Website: macys
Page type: customer-info-address
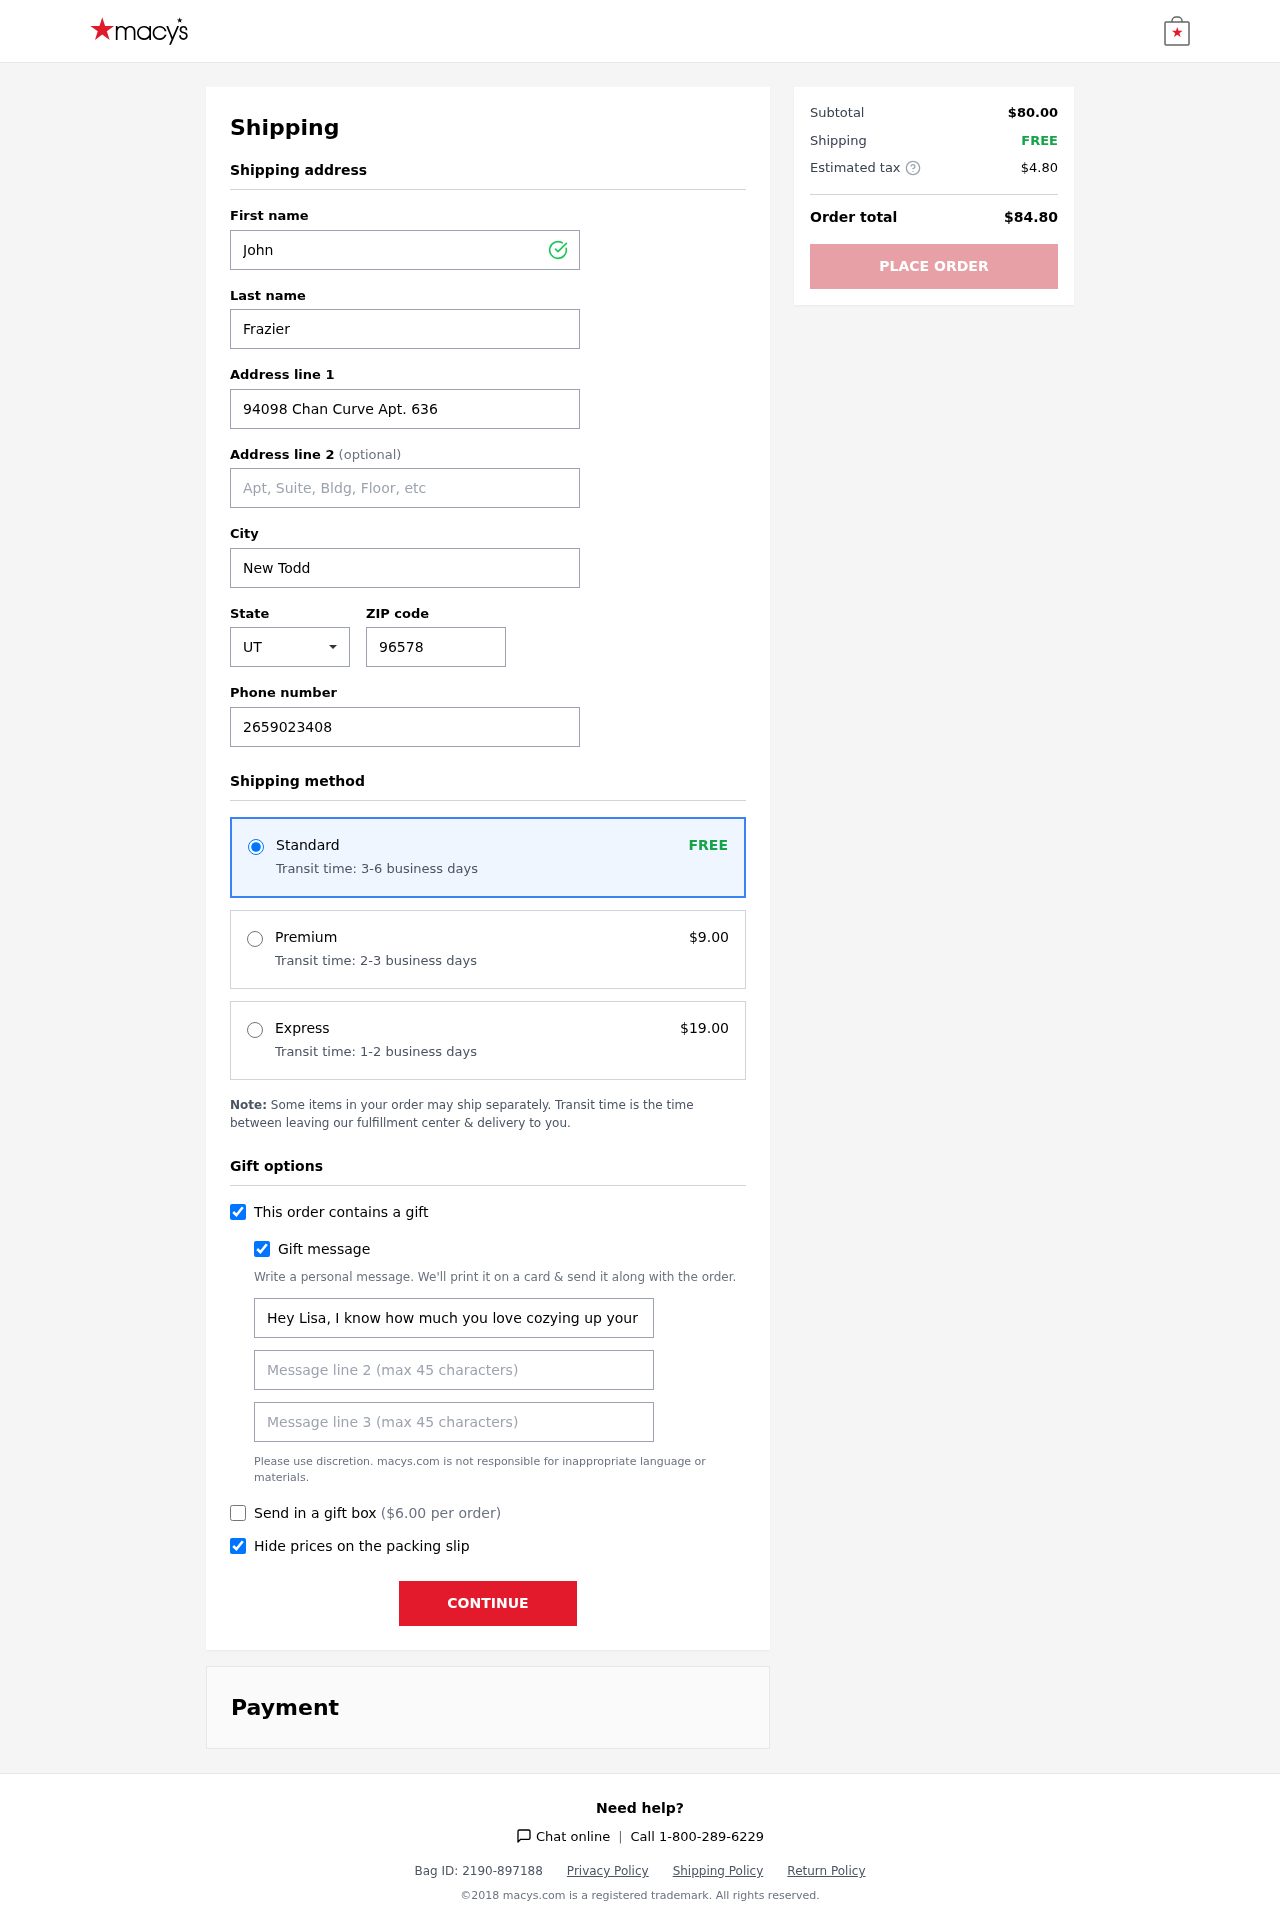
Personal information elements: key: PII_CITY
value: New Todd
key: PII_FIRSTNAME
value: John
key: PII_GIFT_MESSAGE
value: Hey Lisa, I know how much you love cozying up your space, so I thought this would add a perfect touch to your bedroom. Can’t wait to see how it brightens up your new place! Enjoy!  John
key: PII_LASTNAME
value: Frazier
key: PII_PHONE
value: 2659023408
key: PII_POSTCODE
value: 96578
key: PII_STATE_ABBR
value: UT
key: PII_STREET
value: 94098 Chan Curve Apt. 636
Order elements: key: ORDER_SHIPPING_STANDARD
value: FREE
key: ORDER_SHIPPING_STANDARD_TIME
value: Transit time: 3-6 business days
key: ORDER_SHIPPING_PREMIUM
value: $9.00
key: ORDER_SHIPPING_PREMIUM_TIME
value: Transit time: 2-3 business days
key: ORDER_SHIPPING_EXPRESS
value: $19.00
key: ORDER_SHIPPING_EXPRESS_TIME
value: Transit time: 1-2 business days
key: ORDER_GIFT_BOX_FEE
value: $6.00
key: ORDER_SUBTOTAL
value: $80.00
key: ORDER_SHIPPING_COST
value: FREE
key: ORDER_TAX
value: $4.80
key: ORDER_TOTAL
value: $84.80